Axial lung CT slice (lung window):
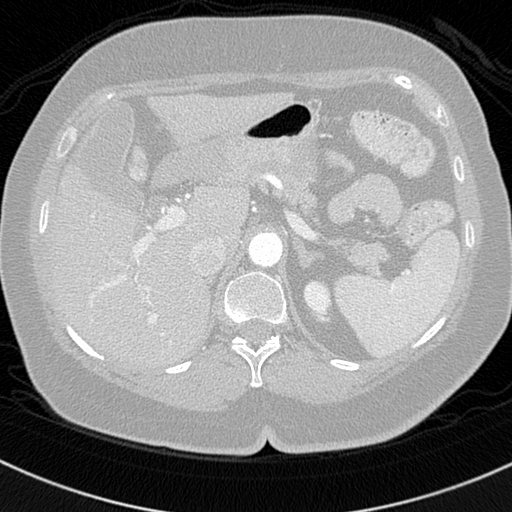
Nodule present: no